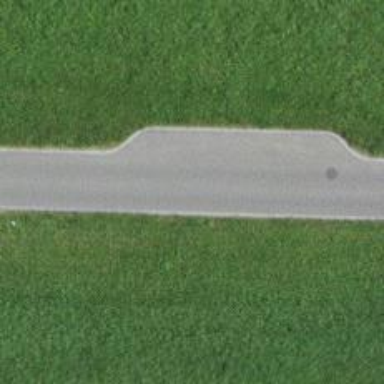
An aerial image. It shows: Asphalt road in residential area.